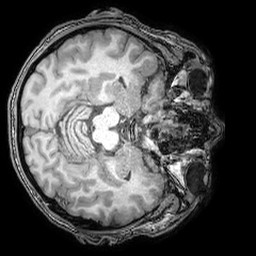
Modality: T1w
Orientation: axial
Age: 32
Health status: ill
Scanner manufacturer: philips
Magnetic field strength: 3 T
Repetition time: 0.007 s
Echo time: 0.0035 s